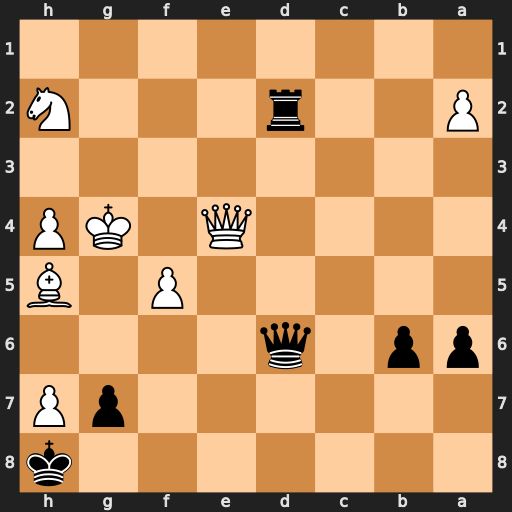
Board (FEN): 7k/6pP/pp1q4/5P1B/4Q1KP/8/P2r3N/8
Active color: b
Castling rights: -
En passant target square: -
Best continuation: Rd4 Qxd4 Qxd4+